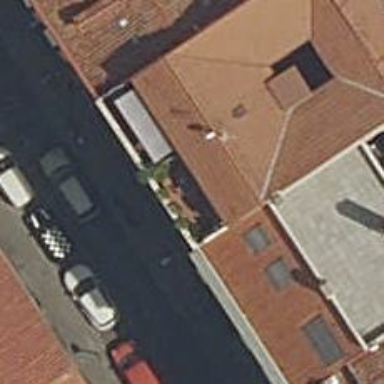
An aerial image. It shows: Restaurant.